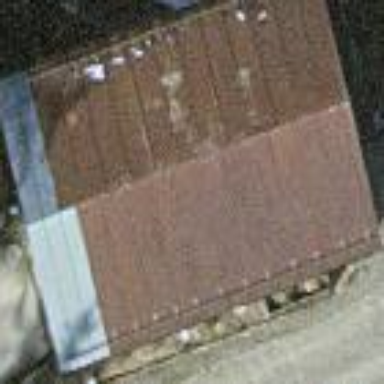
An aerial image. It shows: Warehouse building.